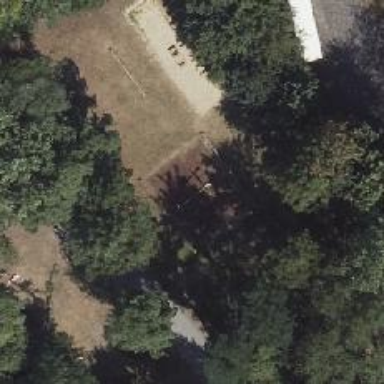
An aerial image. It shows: Playground with swings.